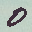
Label: 0